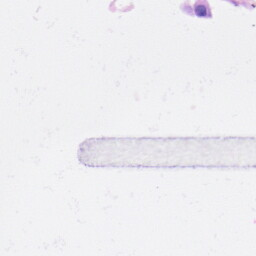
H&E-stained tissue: Heart